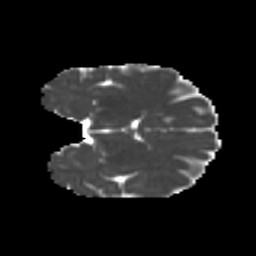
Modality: MD
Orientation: coronal
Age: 28
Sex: female
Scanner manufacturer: ge
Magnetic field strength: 3 T
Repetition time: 7.8 s
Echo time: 0.0606 s